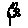
Label: flower